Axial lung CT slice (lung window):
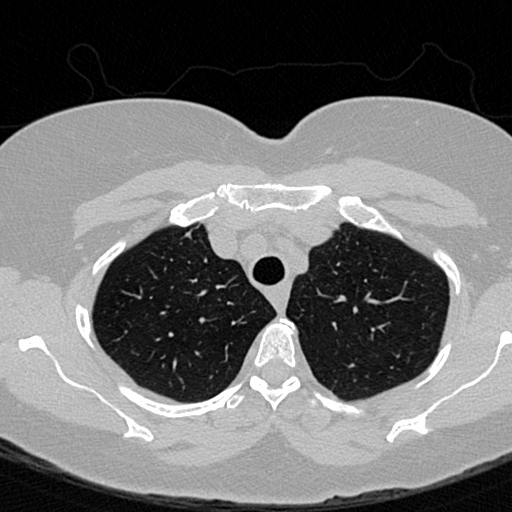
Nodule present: no